Question: I am looking for a tooltip popup which is appended to some links on my website.
- - -

Any idea or recommendation for something like this? Maybe jquery?
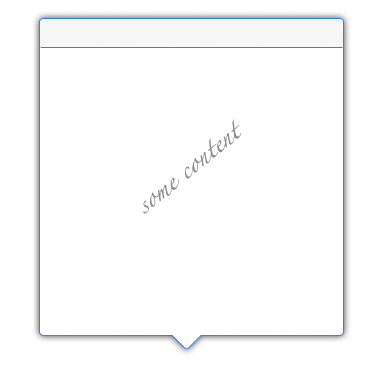
Answer: You could try qtip -
<URL>